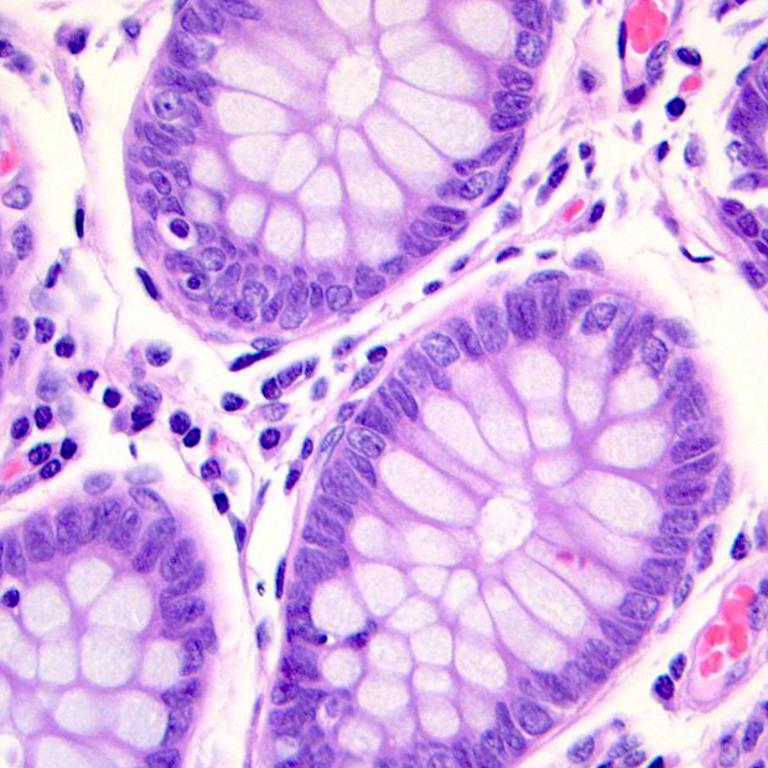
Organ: colon
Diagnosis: benign